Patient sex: F
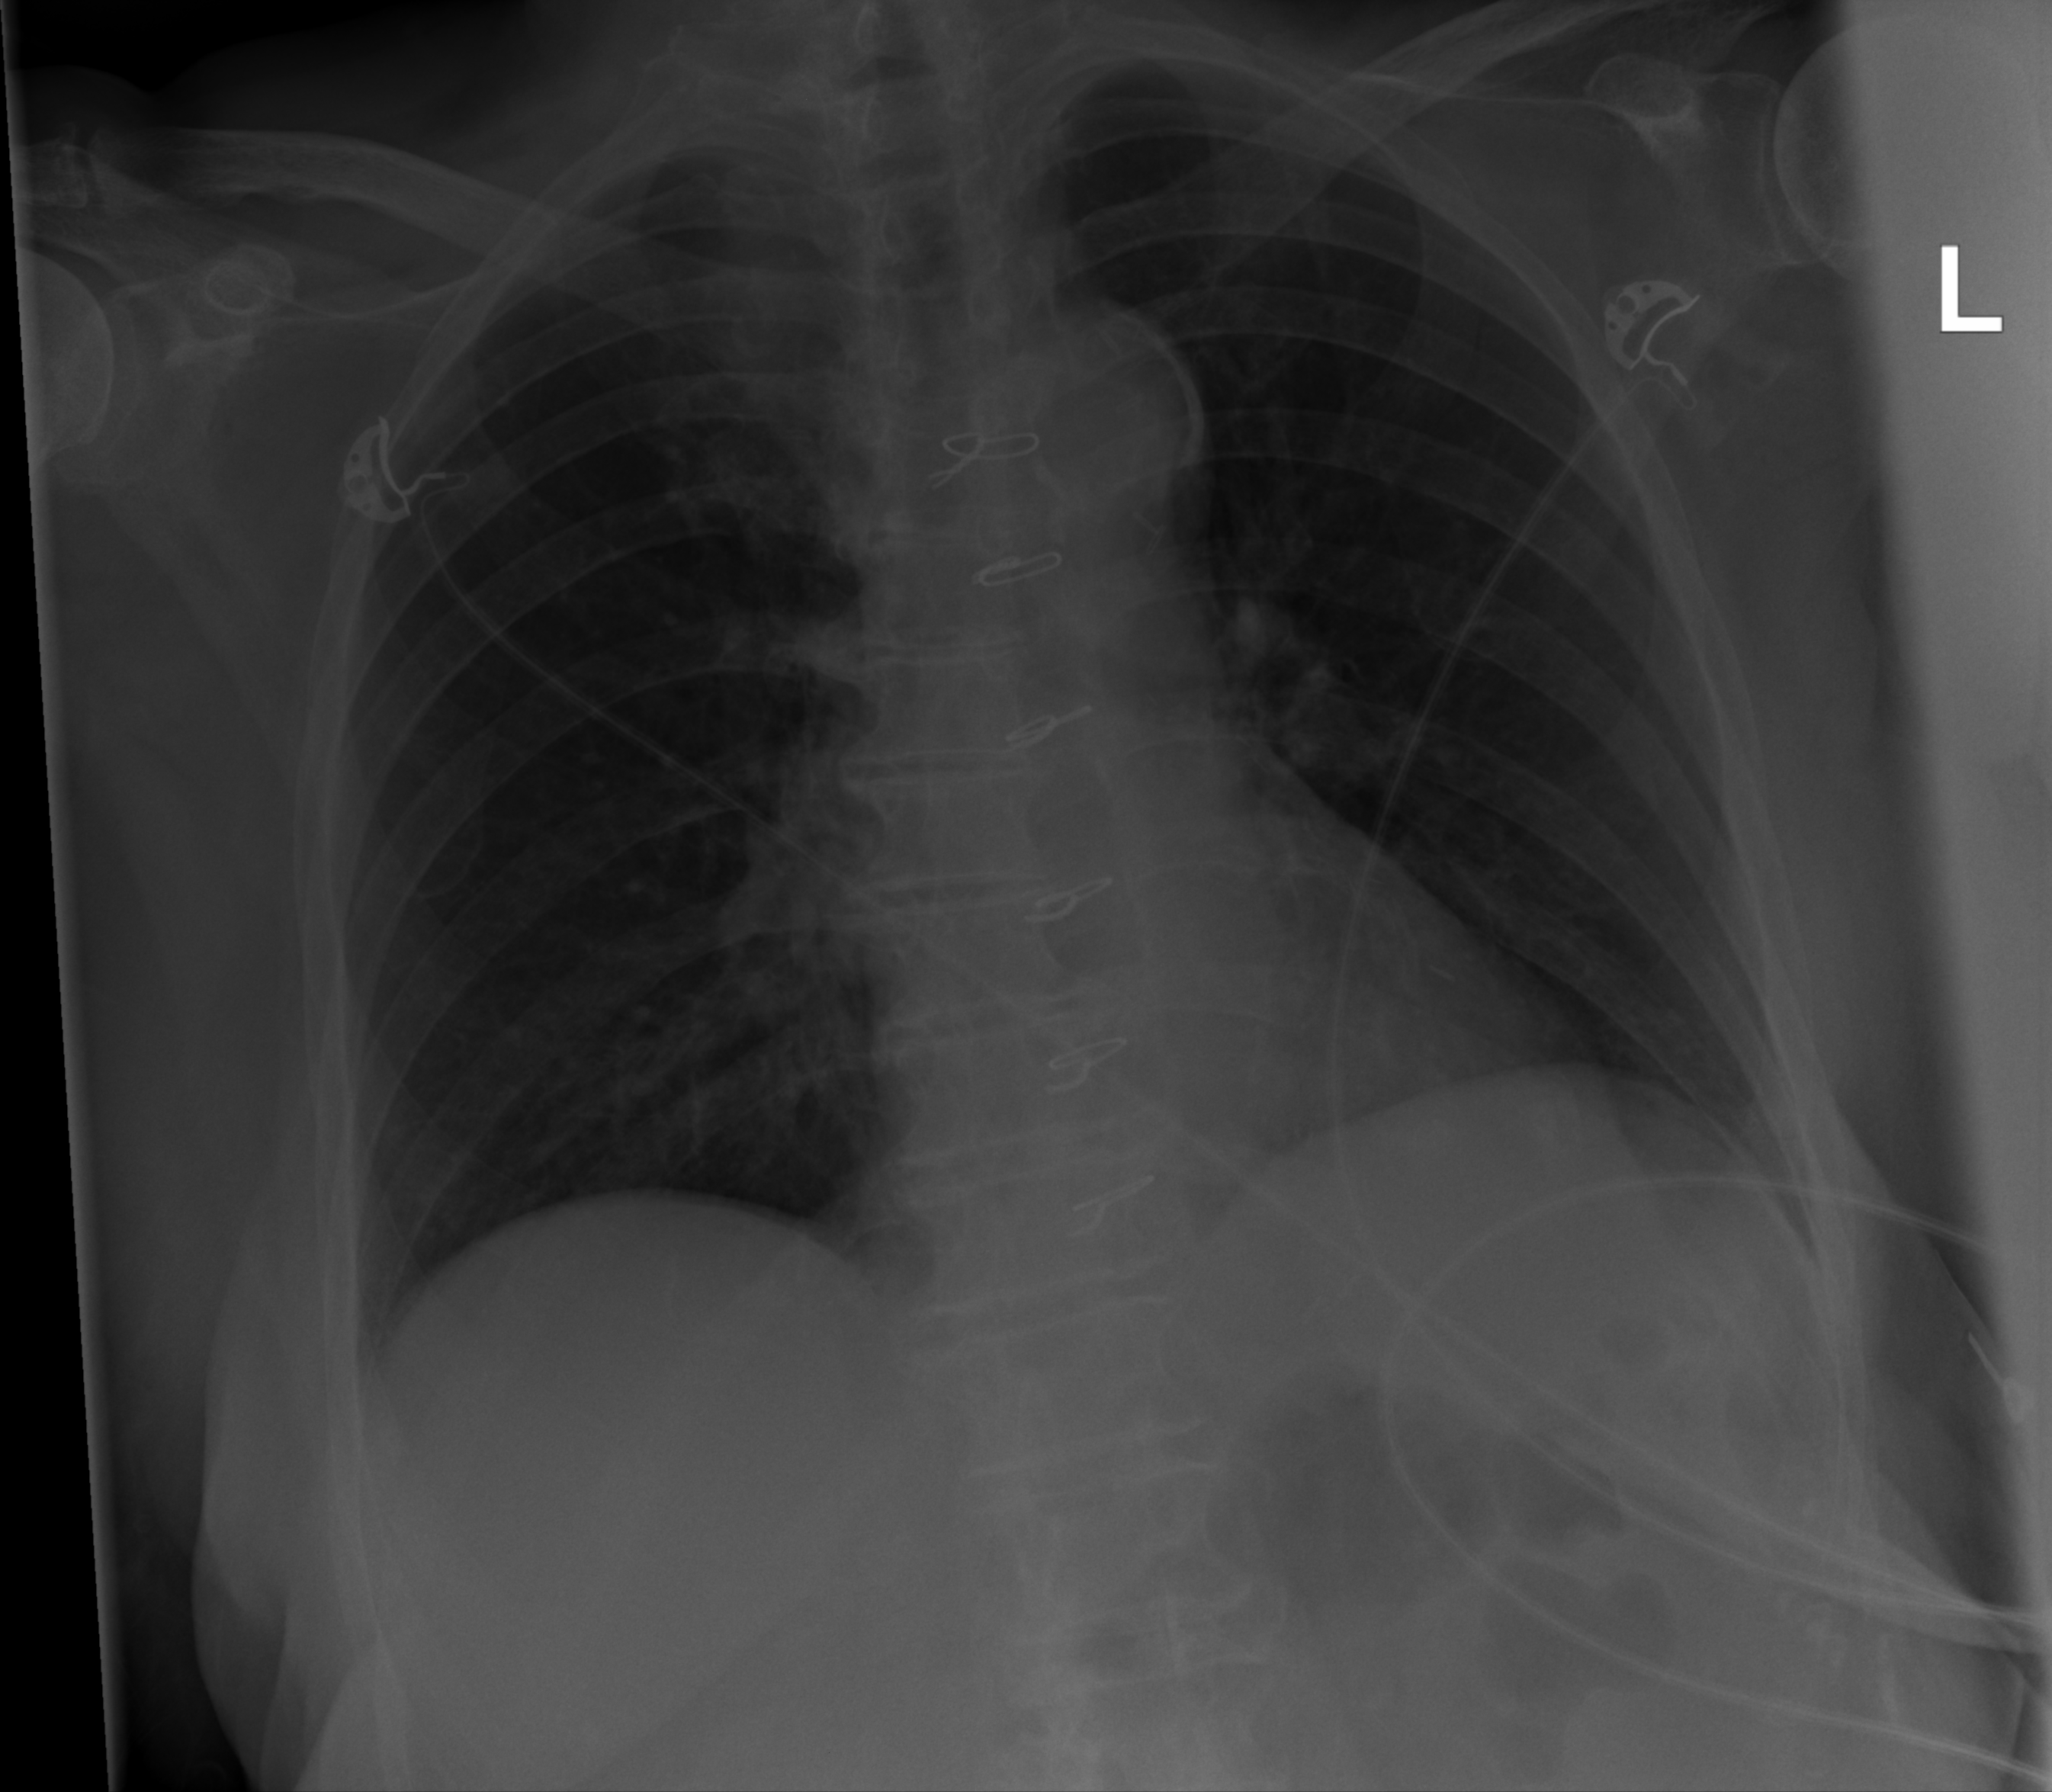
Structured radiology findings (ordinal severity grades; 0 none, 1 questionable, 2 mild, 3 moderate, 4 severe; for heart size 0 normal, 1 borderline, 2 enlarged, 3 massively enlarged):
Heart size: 0
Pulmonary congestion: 0
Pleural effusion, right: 0
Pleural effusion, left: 0
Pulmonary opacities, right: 0
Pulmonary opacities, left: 0
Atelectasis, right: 2
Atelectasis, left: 0